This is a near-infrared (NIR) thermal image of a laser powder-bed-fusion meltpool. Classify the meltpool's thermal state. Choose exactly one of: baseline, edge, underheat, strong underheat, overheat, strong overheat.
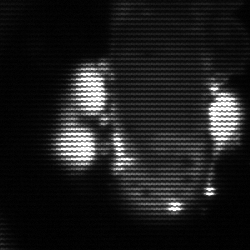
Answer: strong underheat